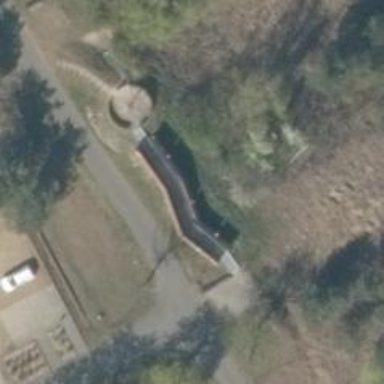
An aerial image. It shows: Metal footway bridge made of boardwalk.